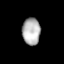
Tissue: lung
Cell type: Fibroblasts
Senescence score: 0.5724
Nuclear area (px): 474
Mean DAPI intensity: 179.044